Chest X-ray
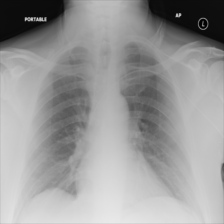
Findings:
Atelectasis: negative
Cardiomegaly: negative
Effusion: negative
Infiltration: negative
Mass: negative
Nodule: negative
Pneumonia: negative
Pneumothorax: negative
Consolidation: negative
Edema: negative
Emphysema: negative
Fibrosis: negative
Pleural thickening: negative
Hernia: negative